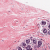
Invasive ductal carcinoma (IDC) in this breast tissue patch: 0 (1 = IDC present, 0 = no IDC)